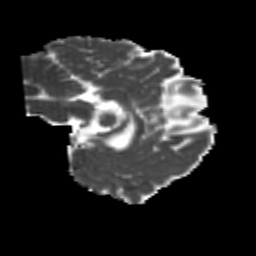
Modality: MD
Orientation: sagittal
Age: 22
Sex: female
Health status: healthy
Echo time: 0.074 s